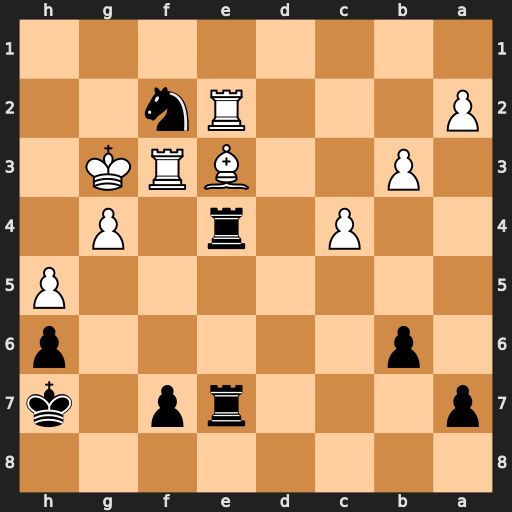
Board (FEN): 8/p3rp1k/1p5p/7P/2P1r1P1/1P2BRK1/P3Rn2/8
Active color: b
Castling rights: -
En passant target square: -
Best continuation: Nd1 Bg5 Rxe2 Bxe7 Rxe7